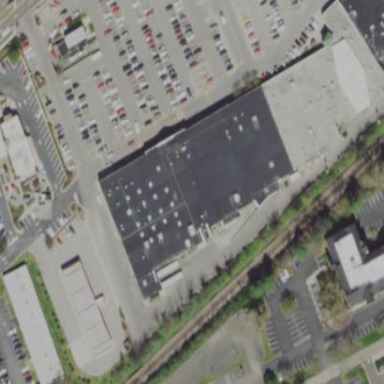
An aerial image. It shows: Retail area.